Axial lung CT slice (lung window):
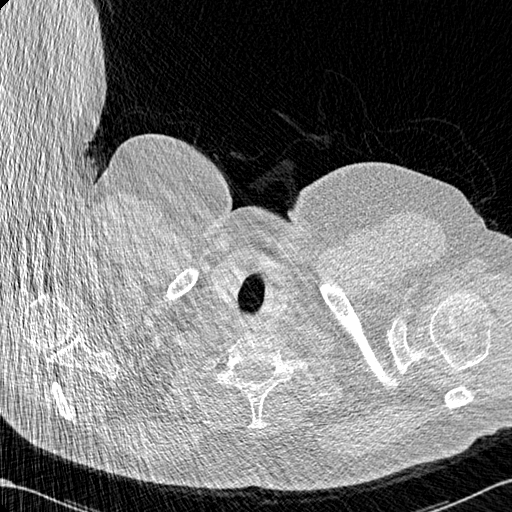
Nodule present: no